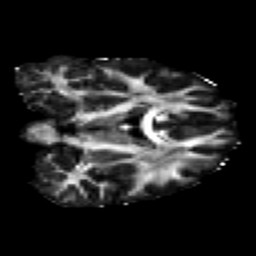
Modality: FA
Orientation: coronal
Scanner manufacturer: ge
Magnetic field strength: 3 T
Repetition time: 7.98 s
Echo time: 0.0701 s